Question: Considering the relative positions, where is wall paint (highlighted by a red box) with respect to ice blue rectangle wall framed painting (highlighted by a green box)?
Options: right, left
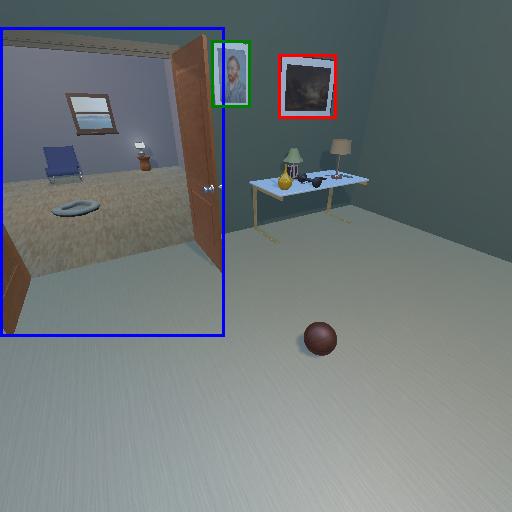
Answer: right